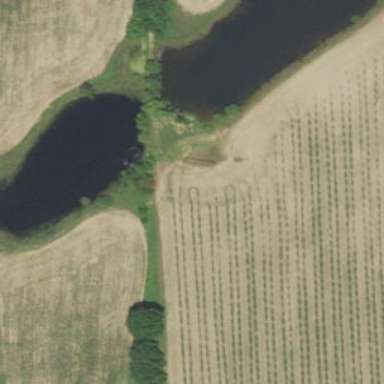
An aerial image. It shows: Retention basin used for land drainage.